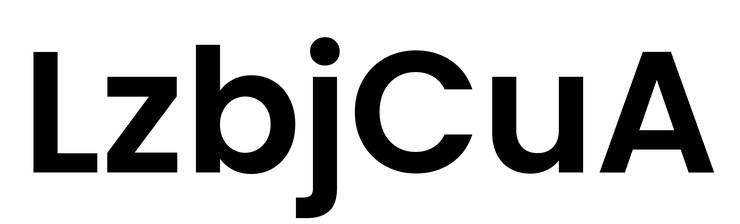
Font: Poppins-SemiBold